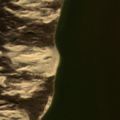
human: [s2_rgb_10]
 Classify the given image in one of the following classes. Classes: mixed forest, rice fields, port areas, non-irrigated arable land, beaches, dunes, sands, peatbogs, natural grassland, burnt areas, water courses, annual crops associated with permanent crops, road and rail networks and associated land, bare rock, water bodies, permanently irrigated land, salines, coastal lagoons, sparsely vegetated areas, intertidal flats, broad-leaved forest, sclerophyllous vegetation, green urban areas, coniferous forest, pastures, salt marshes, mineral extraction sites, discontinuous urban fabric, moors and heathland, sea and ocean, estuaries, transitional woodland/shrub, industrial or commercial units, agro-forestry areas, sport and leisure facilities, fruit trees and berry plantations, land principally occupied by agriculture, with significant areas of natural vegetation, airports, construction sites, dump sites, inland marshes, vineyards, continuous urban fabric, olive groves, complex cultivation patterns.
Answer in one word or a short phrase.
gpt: beaches, dunes, sands, coastal lagoons